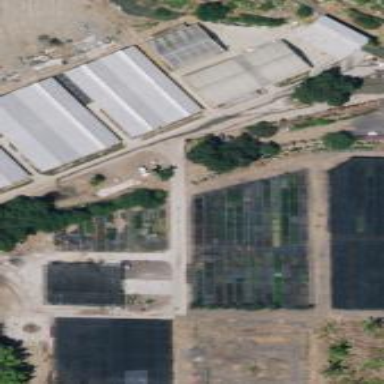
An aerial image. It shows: Greenhouse used for horticulture.